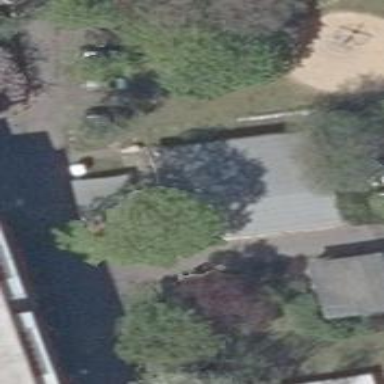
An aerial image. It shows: Gabled building with tar paper roof.